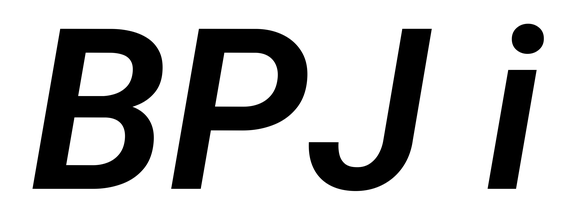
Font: Roboto-Italic_SemiBold_Italic